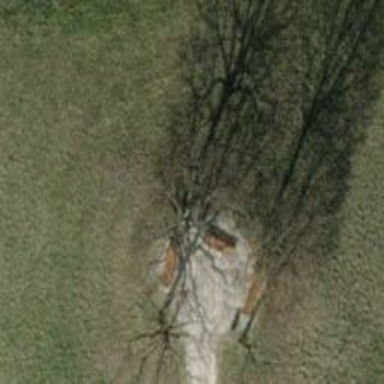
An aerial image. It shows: Brown bench in the vicinity.